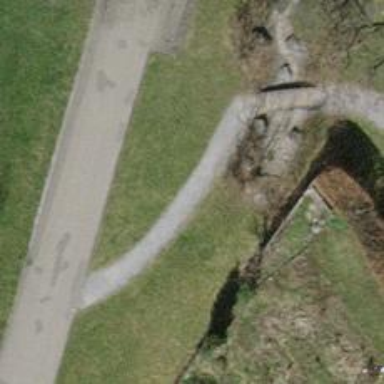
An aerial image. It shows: Footway with surface of pebblestone.